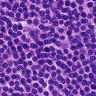
Metastatic tissue present: no